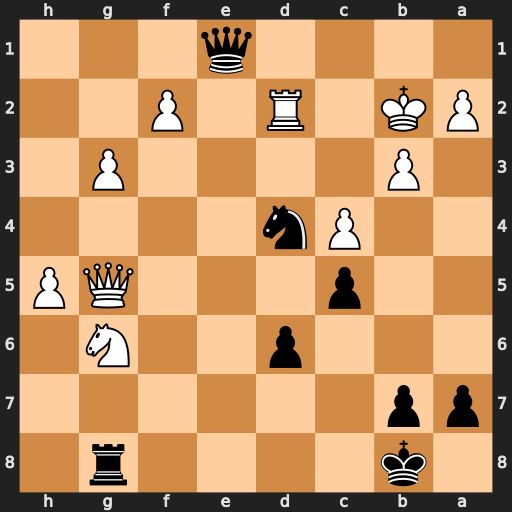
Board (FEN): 1k4r1/pp6/3p2N1/2p3QP/2Pn4/1P4P1/PK1R1P2/4q3
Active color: b
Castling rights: -
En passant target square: -
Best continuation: Nf3 Qd5 Qxd2+ Qxd2 Nxd2